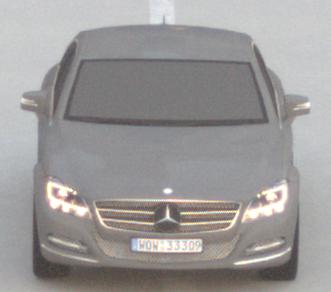
Make: Mercedes-Benz
Model: CLS Coupé 350
Detailed model: CLS-Class (218) Coupé
Model produced from: 2011/01
Model produced until: 2014/07
Doors: 4
Color: gray
Road condition: dry road
Daytime: dawn
Contrast: low contrast